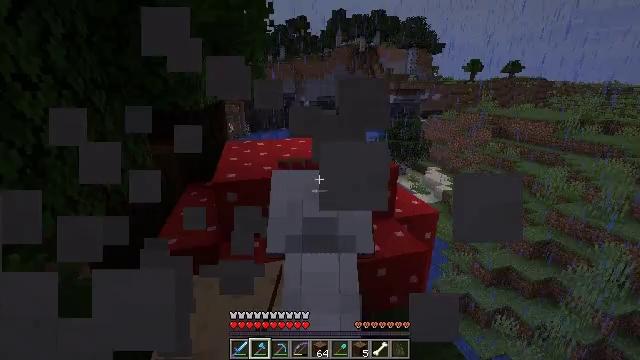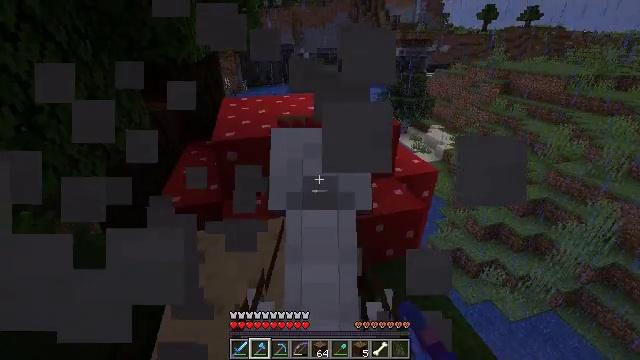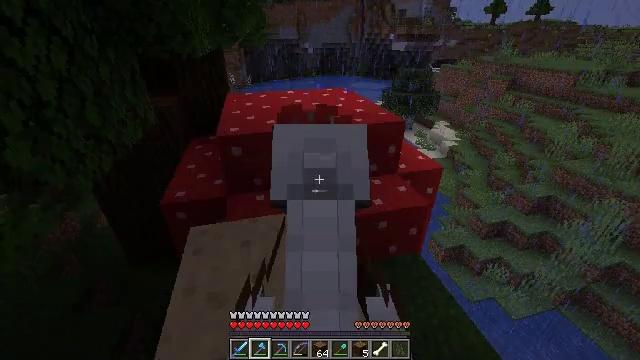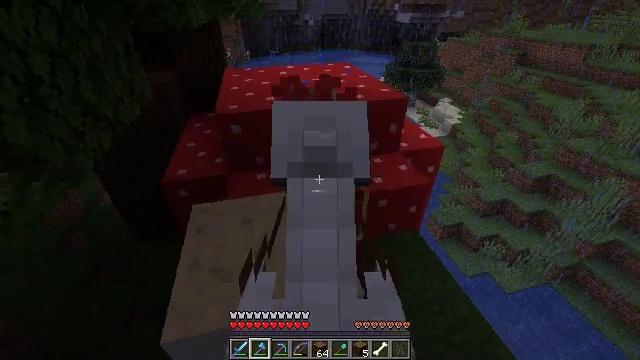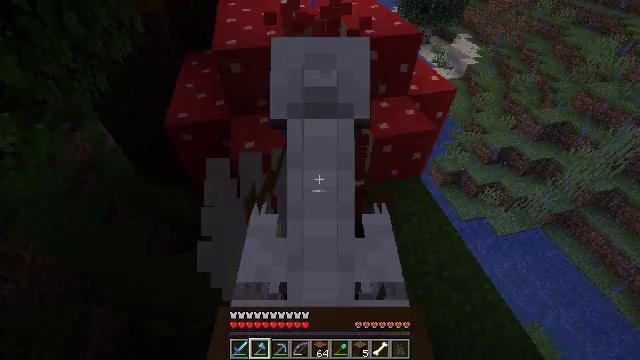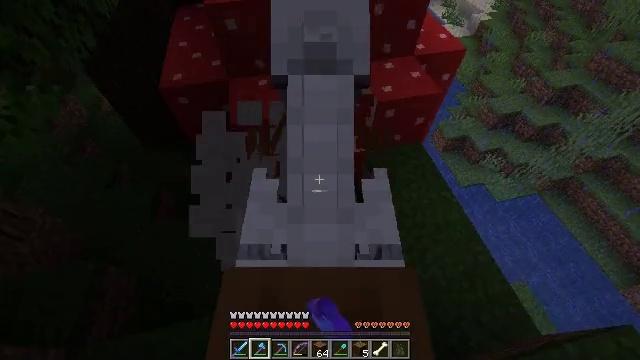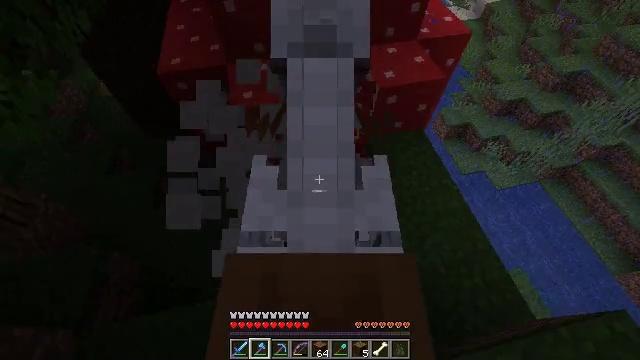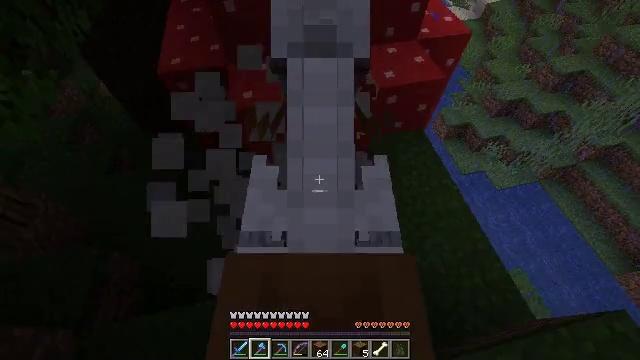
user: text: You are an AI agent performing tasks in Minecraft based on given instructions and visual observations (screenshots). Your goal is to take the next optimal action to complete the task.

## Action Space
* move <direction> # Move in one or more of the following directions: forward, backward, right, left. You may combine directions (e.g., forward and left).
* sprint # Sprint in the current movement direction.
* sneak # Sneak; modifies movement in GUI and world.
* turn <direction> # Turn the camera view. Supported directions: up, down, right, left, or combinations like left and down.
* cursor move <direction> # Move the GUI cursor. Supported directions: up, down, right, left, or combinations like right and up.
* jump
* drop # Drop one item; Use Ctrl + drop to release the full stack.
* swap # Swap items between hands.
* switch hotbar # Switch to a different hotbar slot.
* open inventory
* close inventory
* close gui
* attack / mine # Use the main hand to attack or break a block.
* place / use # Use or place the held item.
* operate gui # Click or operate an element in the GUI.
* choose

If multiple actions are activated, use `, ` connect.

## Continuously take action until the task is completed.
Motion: motion action
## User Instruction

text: Obtain red mushroom blocks for decoration.
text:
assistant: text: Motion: turn left and down, attack / mine
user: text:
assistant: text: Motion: attack / mine
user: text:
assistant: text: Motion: turn left and down, attack / mine
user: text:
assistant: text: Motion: turn down, attack / mine
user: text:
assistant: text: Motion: turn down, attack / mine
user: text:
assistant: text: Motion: turn down, attack / mine
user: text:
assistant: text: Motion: attack / mine
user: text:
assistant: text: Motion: attack / mine